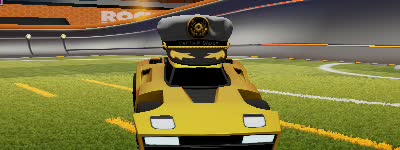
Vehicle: breakout